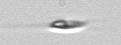
Label: flagellate_morphotype3